八年级 · 组合几何学
如图, 菱形 $A B C D$ 的边长为 $8, \angle A B C=60^{\circ}$, 点 $E 、 F$ 分别为 $A O 、 A B$ 的中点, 则 $E F$ 的长度为 ( )

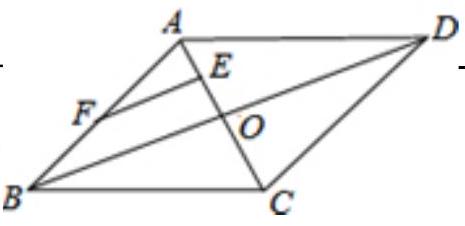
A. $\sqrt{3}$
B. 3
C. $2 \sqrt{3}$
D. 4
答案: C
解析: $\because$ 四边形 $A B C D$ 是菱形,

$\therefore A C \perp B D, \angle A B O=\frac{1}{2} \angle A B C=30^{\circ}$,

$\therefore O A=\frac{1}{2} A B=4$,

$\therefore O B=\sqrt{8^{2}-4^{2}}=4 \sqrt{3}$,

$\because$ 点 $E 、 F$ 分别为 $A O 、 A B$ 的中点,

$\therefore E F$ 为 $\triangle A O B$ 的中位线，

$\therefore E F=\frac{1}{2} O B=2 \sqrt{3}$,

故选 $C$.